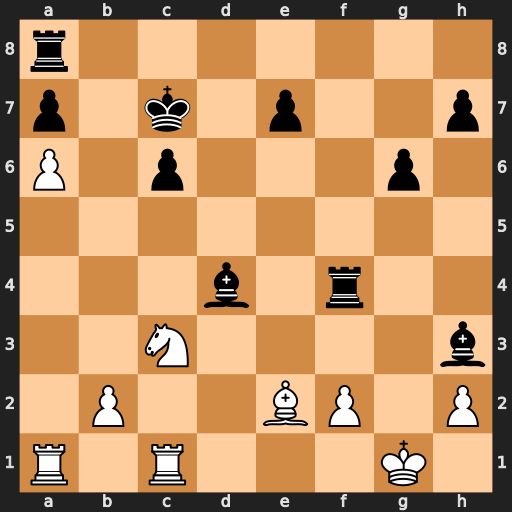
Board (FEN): r7/p1k1p2p/P1p3p1/8/3b1r2/2N4b/1P2BP1P/R1R3K1
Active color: w
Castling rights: -
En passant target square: -
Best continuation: Nd5+ Kd6 Nxf4